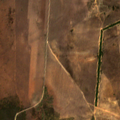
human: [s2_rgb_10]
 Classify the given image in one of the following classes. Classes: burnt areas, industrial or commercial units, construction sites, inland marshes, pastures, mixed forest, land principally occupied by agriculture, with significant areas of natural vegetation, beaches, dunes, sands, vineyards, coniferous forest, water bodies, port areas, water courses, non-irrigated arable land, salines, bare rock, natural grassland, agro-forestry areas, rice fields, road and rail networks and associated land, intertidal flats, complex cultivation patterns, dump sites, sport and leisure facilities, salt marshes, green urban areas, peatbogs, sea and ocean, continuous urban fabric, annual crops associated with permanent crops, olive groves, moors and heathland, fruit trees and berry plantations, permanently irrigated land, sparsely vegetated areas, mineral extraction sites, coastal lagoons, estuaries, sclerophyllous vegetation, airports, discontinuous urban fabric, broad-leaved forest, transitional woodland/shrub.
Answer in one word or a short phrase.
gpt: non-irrigated arable land, natural grassland, sclerophyllous vegetation